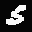
Label: 5